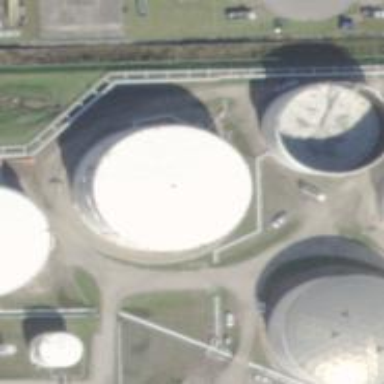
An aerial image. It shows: Storage tank which is man-made and housed in building.